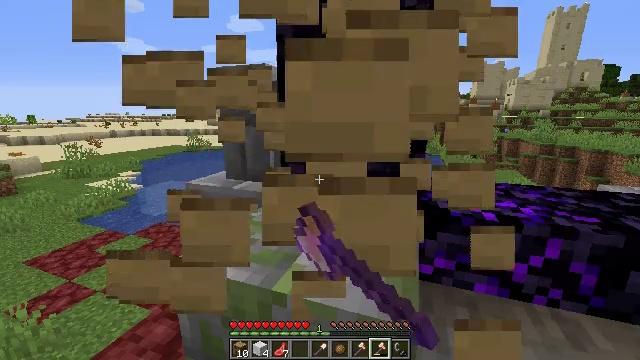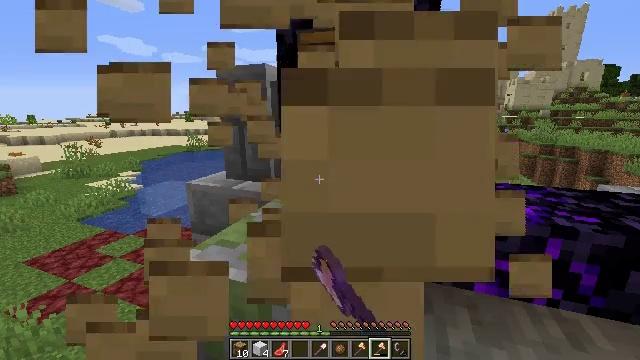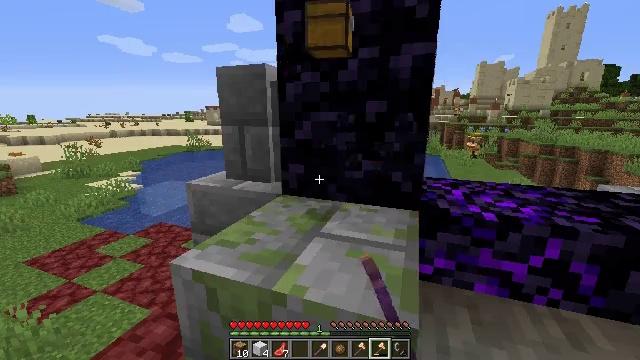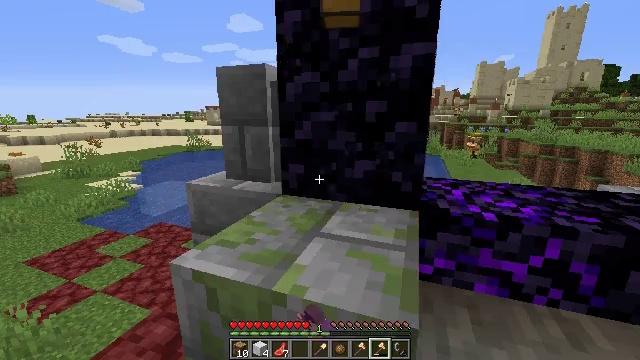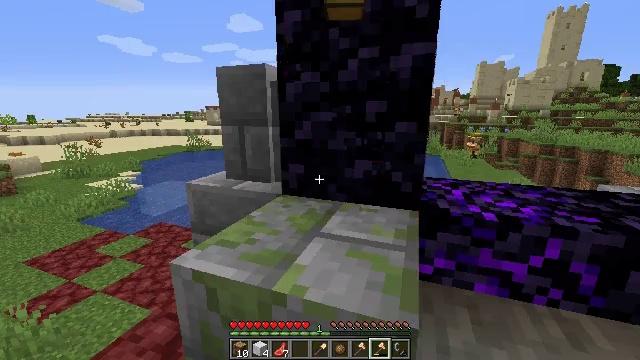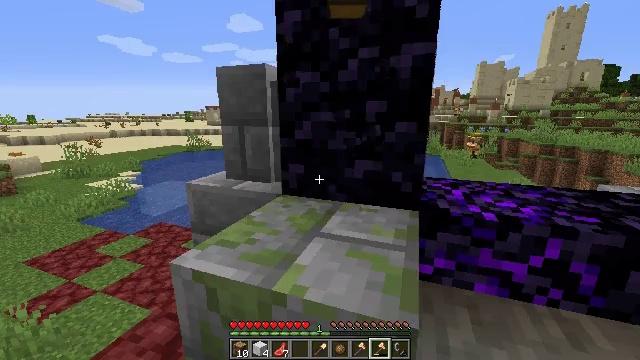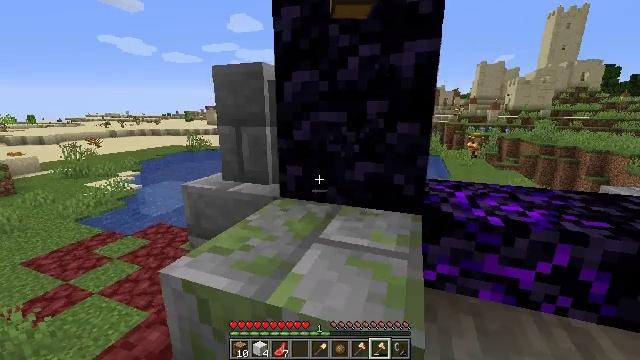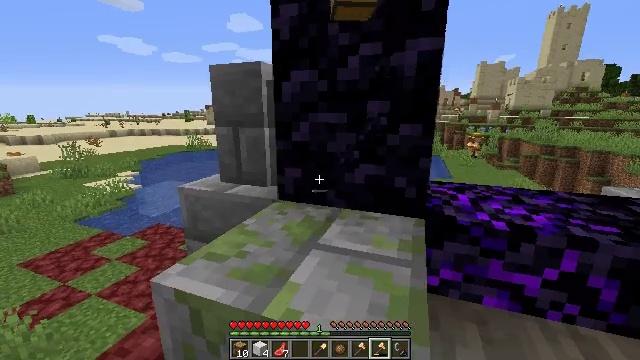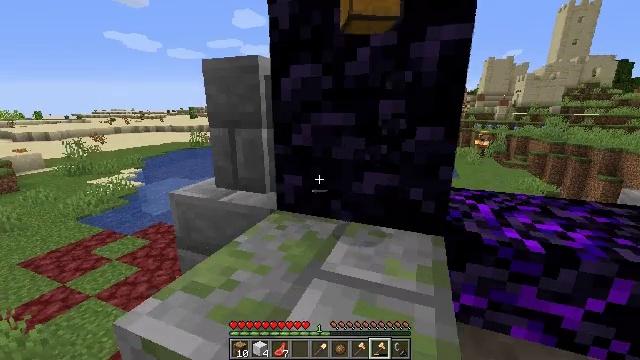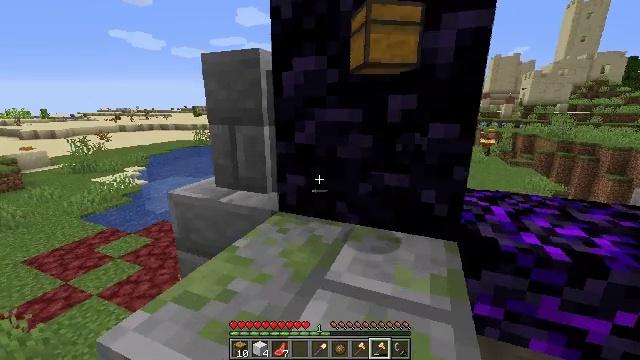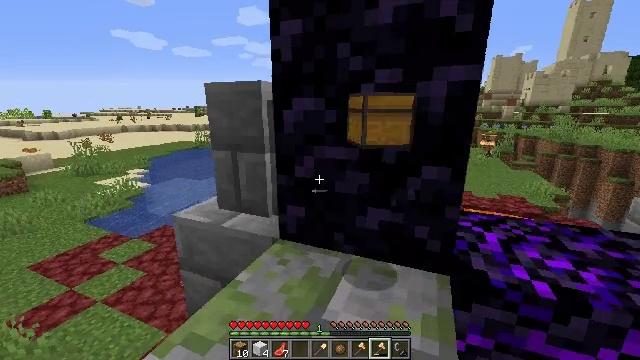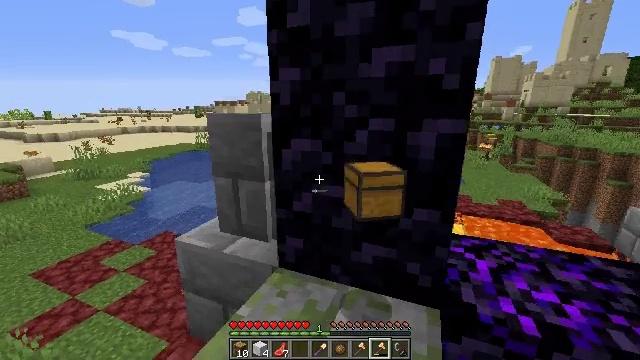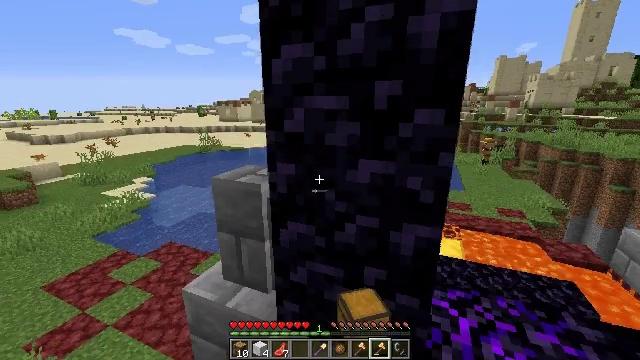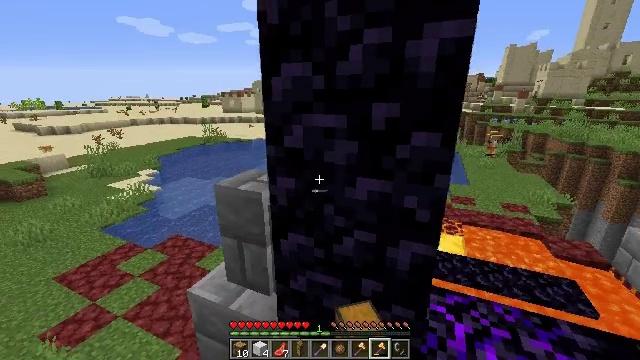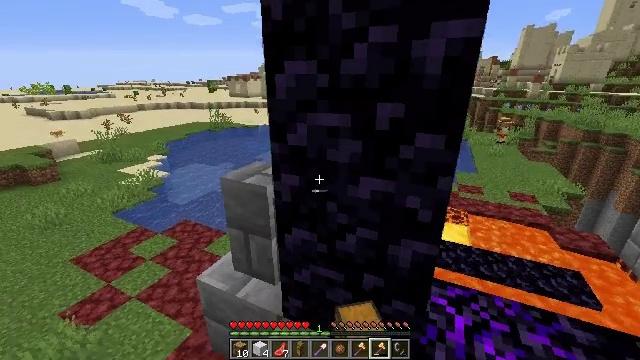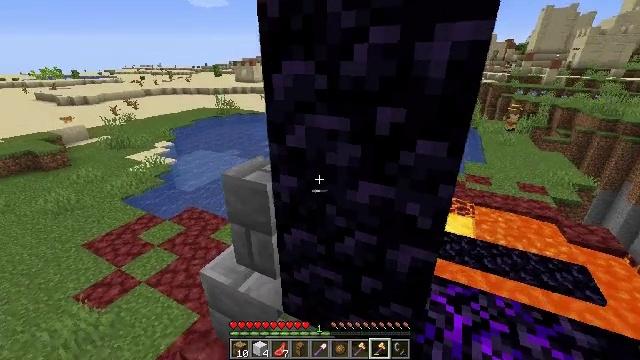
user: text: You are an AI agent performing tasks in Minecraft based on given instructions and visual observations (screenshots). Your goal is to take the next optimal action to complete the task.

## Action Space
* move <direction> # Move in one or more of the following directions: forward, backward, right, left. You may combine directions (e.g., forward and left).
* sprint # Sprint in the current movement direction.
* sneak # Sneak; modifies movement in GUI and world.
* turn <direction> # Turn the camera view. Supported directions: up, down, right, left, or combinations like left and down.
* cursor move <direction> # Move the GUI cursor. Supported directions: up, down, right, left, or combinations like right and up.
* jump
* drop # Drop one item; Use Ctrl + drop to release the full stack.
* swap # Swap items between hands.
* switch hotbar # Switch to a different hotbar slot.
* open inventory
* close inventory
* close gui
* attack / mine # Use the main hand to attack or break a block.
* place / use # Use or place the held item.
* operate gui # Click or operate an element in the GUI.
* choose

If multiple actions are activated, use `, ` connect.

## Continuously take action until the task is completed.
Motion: motion action
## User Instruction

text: Collect the lime bed for later use.
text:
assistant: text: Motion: attack / mine
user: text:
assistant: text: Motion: attack / mine
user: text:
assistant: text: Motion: attack / mine
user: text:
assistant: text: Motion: attack / mine
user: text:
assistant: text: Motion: attack / mine
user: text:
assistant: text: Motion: move forward
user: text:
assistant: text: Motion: move forward
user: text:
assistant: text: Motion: move forward
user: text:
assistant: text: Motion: move forward and move right
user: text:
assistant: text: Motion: move forward and move right, jump
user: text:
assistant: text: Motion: move forward and move right, jump
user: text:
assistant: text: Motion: move forward and move right, jump
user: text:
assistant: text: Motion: move forward, turn down, jump
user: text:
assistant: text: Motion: move forward, turn left and down, jump
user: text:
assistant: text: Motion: move forward, turn left and down
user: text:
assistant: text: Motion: move forward, turn left and down
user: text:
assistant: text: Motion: move forward, turn left and down
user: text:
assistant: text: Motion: move forward, turn left and down
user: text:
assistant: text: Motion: move forward, turn left and down
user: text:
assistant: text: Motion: move forward, turn left and down
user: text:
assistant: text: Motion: move forward, turn left and down
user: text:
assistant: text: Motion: move forward, turn left and down
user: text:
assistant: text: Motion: move forward, turn left and down
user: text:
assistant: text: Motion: move forward, turn left
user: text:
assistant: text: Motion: move forward
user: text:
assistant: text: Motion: move forward
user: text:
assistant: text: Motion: move forward
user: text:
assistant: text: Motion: move forward, turn right and up
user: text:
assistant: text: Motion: move forward, turn right
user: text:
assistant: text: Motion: move forward and move left, turn right and up